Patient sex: M
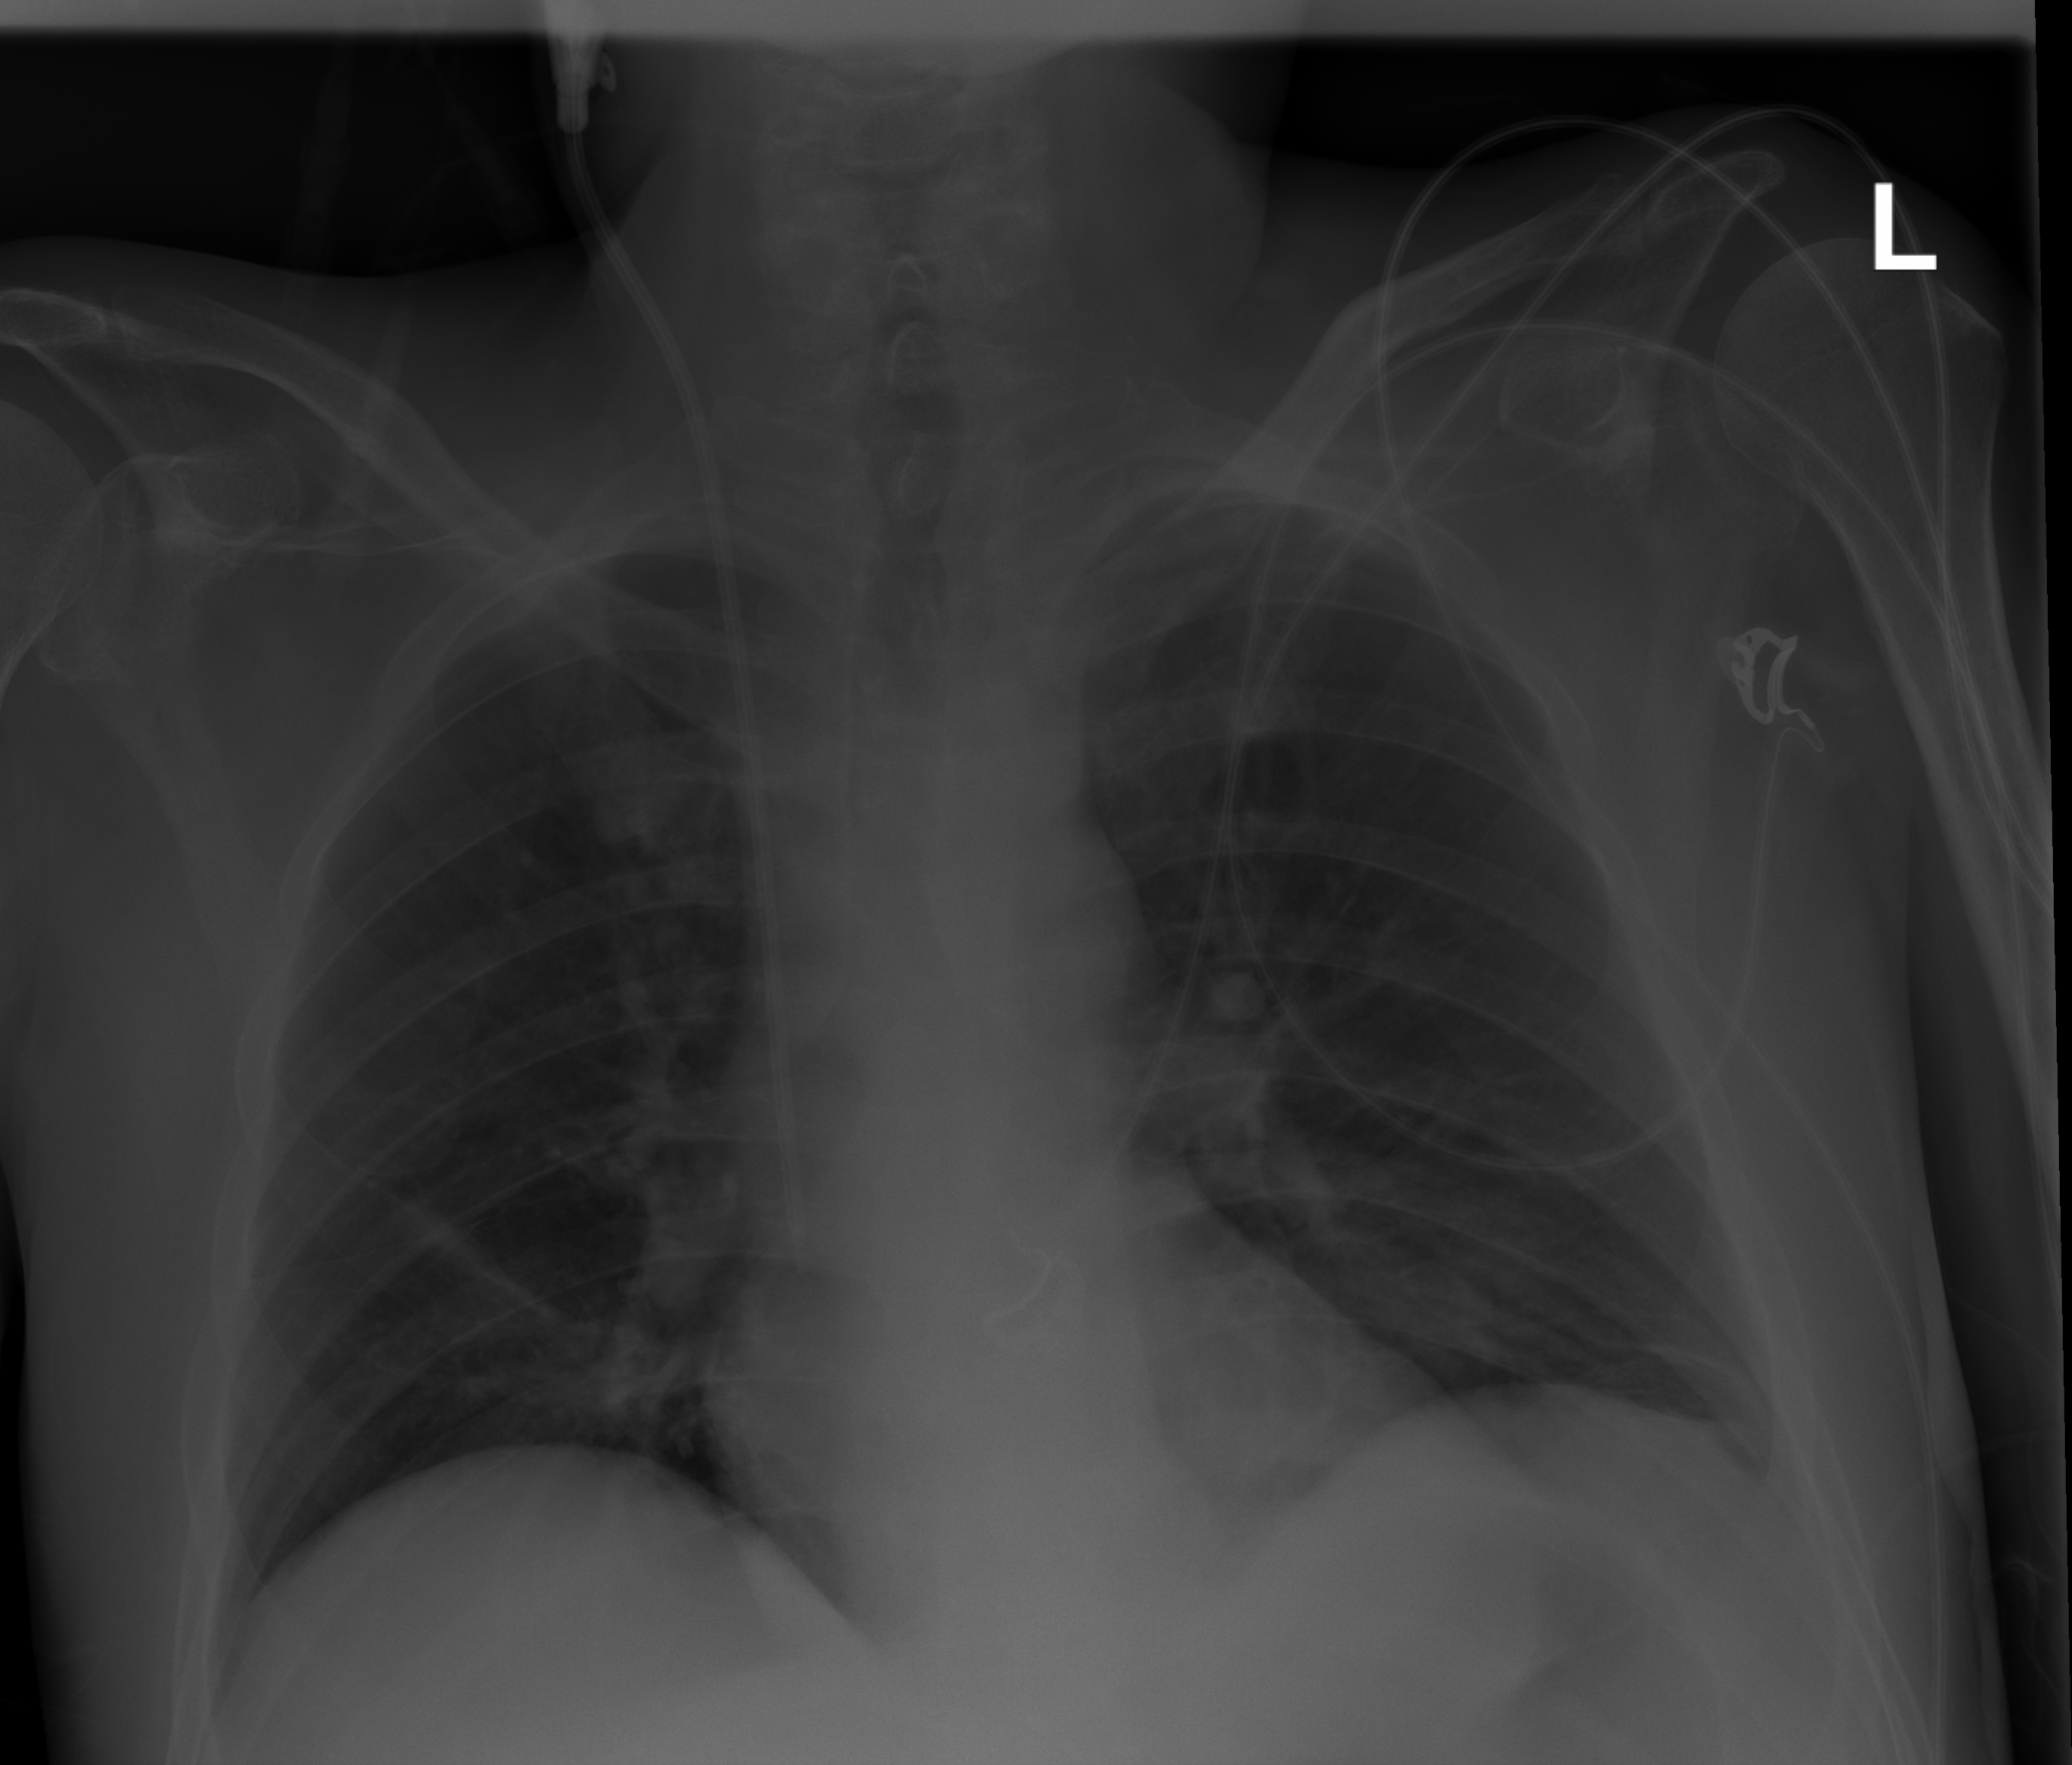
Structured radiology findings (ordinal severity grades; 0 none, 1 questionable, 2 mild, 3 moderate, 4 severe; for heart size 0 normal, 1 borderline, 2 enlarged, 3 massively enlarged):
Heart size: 0
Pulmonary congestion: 0
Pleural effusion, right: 0
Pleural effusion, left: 0
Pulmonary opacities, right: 2
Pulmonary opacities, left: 2
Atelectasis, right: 2
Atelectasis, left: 2